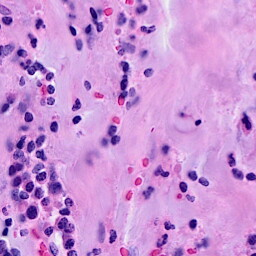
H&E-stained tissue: Breast